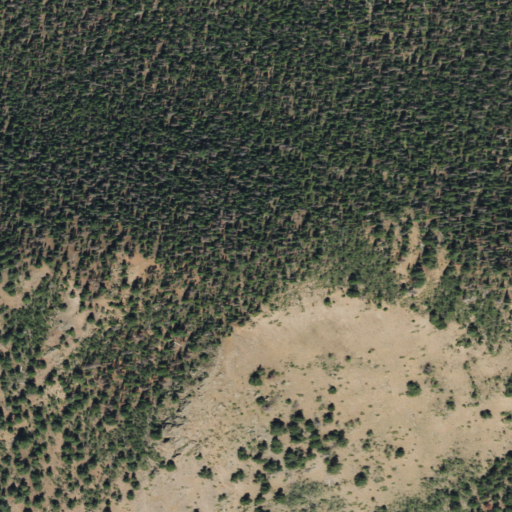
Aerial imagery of mountain in Colorado named Neoga Mountain containing evergreen forest, grassland, and deciduous forest